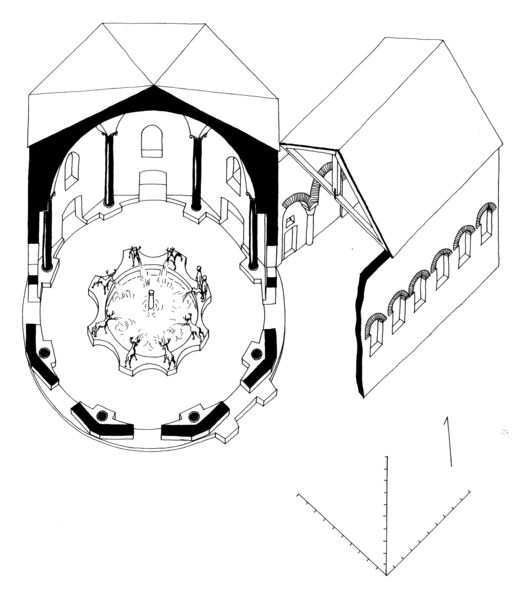
Titel: Lateranisches Baptisterium (Battisterio lateranese); Battisterio lateranense da Constantino a Ilaro
Standort: Rom (EU - I - Latium)
Schlagwörter: wasser, weiß, fenster, schwarz, skizze, säule, säulen, zeichnung, dach, gebäude, tiere, architektur, kirche, brunnen, kreis, rund, turm, oktagon, springbrunnen, schiff, bogen, perspektive, dächer, linien, saal, rundbogen, kuppel, detail, halle, aufsicht, bögen, eingänge, innenhof, rundfenster, draufsicht, schnitt, schwarzweiß, entwurf, hirsche, romanik, konstruktion, plan, achsen, tempel, einsicht, dreiecke, querschnitt, geometrie, gebälk, grundriss, bauwerk, maßstab, zeichung, rondell, romanisch, statik, schif, dimension, oktaeder, brunnenfiguren, nordpfeil, 3d, ruind, architekturdreiecke